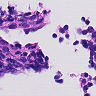
Metastatic tissue present: no